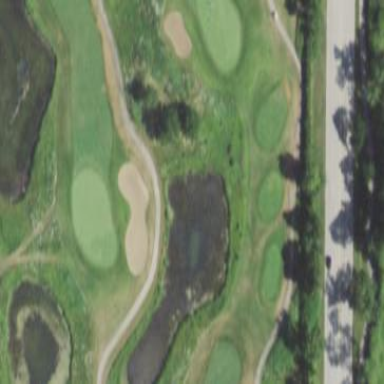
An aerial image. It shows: Water hazard in golf course. The hazard is natural water feature.